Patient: sex F, age 71
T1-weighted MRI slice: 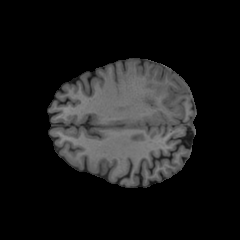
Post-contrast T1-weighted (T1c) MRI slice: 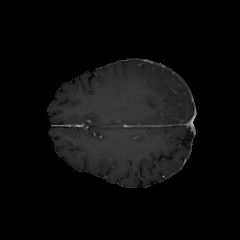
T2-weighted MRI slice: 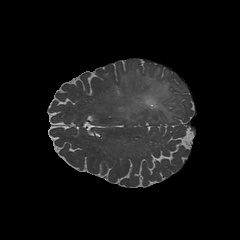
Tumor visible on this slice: yes
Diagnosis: Astrocytoma, IDH-mutant
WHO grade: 2